Aerial crown-view tile of a tropical tree (Barro Colorado Island, Panama), acquired 20250124:
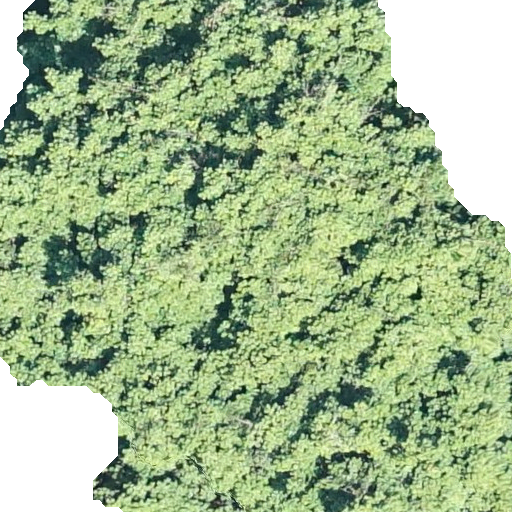
Species: Tachigali panamensis
GBIF accepted scientific name: Tachigali panamensis
Crown area: 420.607 m²